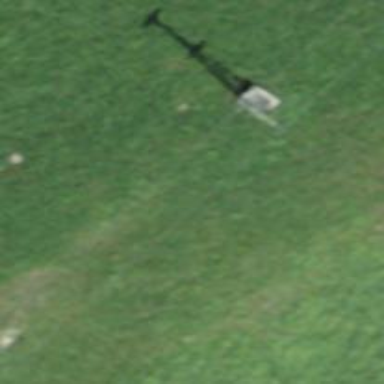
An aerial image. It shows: Pylon for aerialway.